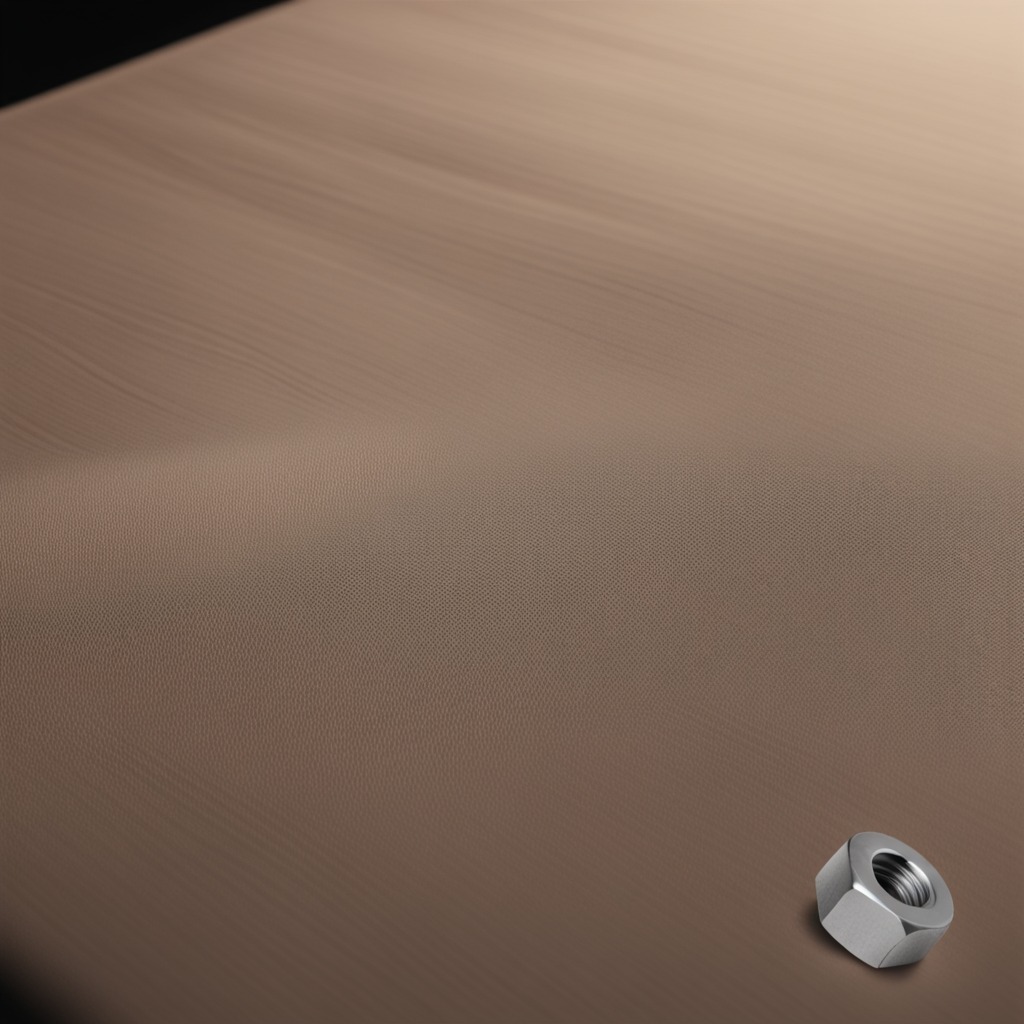
A metal nut is lying on a wooden table.